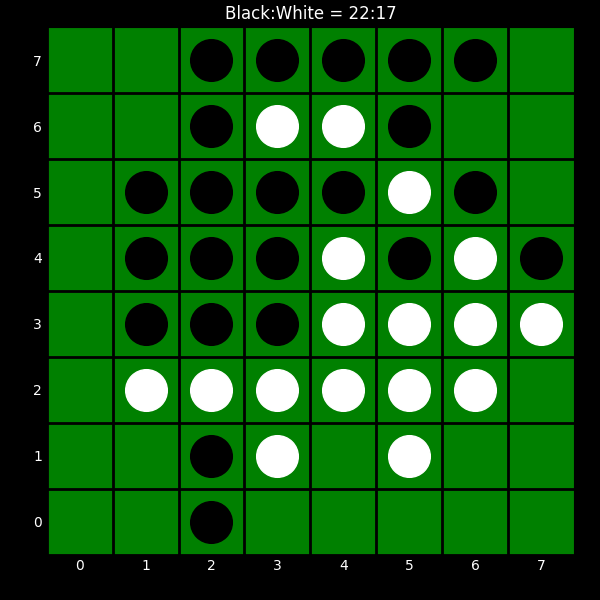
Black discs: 22
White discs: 17